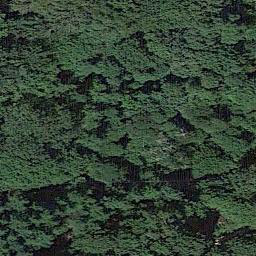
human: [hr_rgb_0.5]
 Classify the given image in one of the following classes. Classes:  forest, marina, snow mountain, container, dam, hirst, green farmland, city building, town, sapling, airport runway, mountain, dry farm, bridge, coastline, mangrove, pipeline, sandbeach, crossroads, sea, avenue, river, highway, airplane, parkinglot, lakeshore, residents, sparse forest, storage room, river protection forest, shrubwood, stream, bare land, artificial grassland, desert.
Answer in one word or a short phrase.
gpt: forest